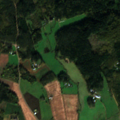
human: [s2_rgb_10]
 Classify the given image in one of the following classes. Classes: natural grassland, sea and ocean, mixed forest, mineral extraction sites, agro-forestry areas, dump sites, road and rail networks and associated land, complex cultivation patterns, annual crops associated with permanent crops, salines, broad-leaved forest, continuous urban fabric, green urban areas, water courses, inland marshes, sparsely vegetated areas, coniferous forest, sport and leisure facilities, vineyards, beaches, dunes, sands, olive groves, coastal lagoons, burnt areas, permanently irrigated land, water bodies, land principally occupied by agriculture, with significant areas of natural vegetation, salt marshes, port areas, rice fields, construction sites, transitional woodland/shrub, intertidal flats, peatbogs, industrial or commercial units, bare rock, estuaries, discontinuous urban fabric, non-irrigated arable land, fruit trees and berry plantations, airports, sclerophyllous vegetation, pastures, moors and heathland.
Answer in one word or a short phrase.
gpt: non-irrigated arable land, land principally occupied by agriculture, with significant areas of natural vegetation, coniferous forest, mixed forest